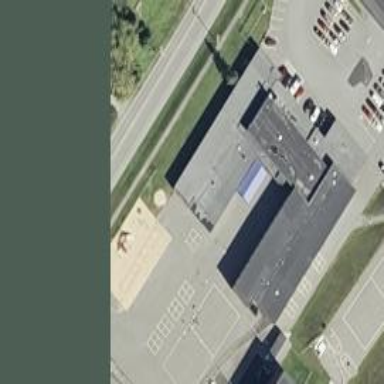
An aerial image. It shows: School building.